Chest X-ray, AP view. Patient: 49 years old, sex M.
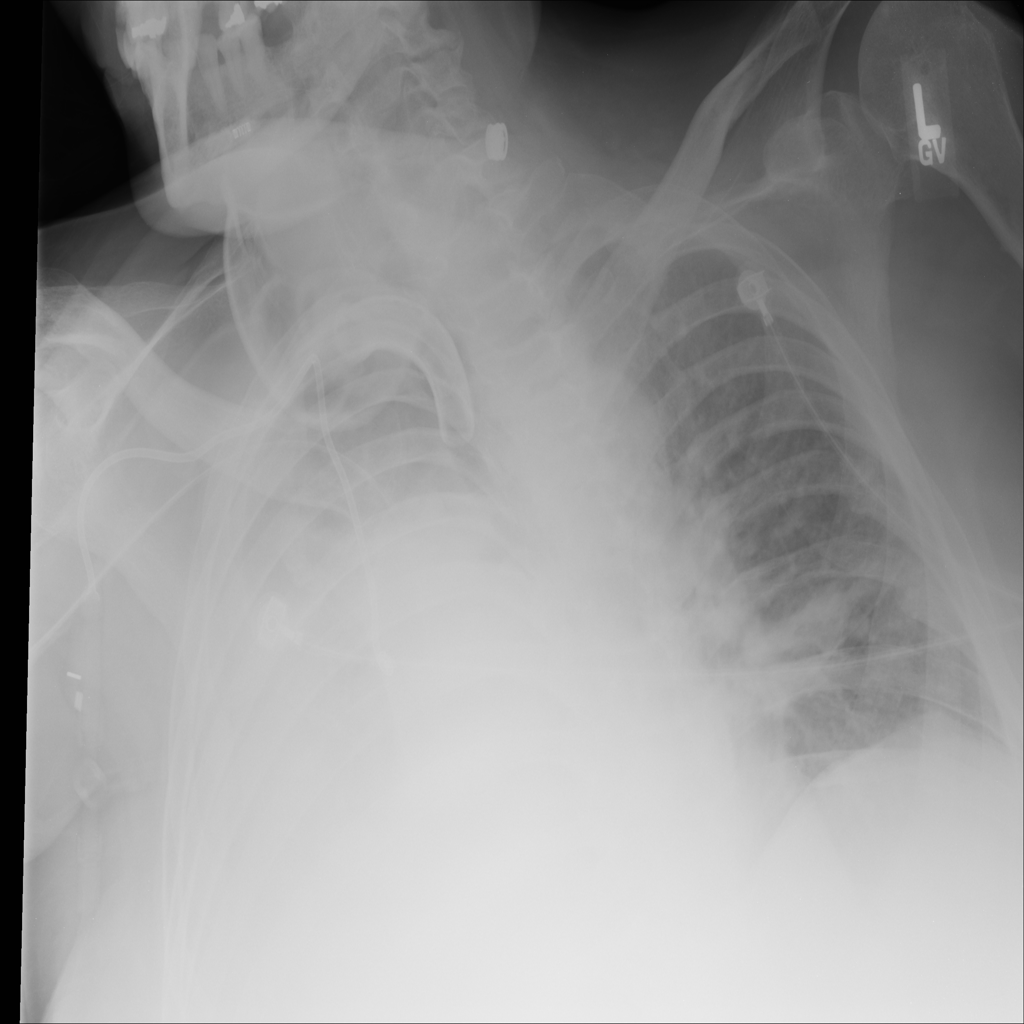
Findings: No Finding